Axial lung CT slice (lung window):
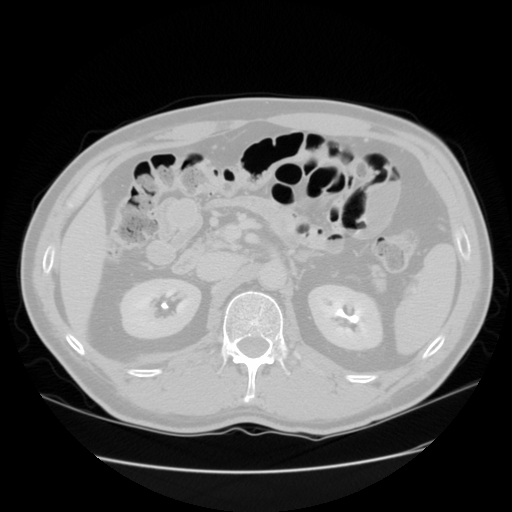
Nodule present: no